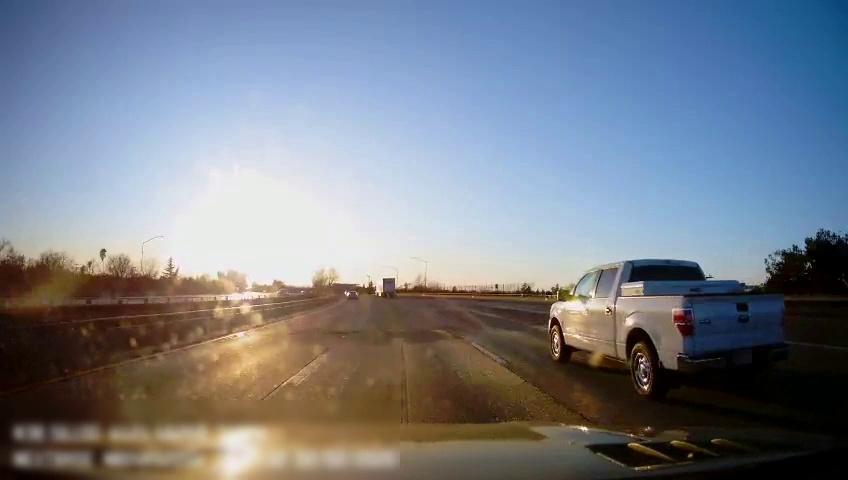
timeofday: Day
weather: Sunny
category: Drivable Space
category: Vehicles | Truck
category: Vehicles | SUV
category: Vehicles | Car
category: Vehicles | Truck
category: Lanes | Alternate Lane
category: Lanes | Current Lane
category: Lanes | Current Lane
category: Lanes | Alternate Lane